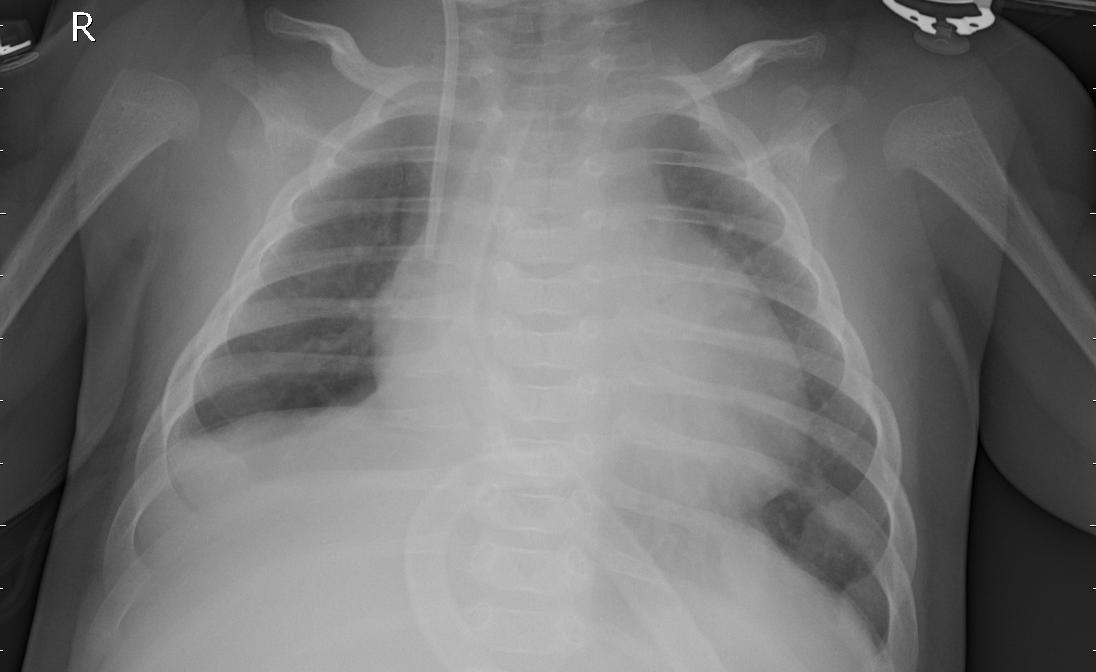
Diagnosis: PNEUMONIA